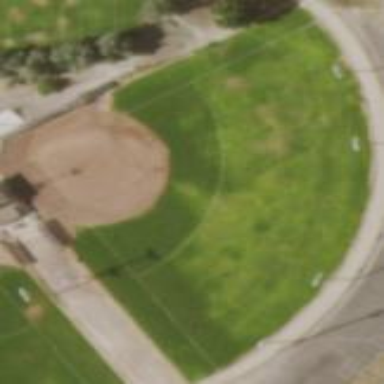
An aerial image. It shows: Baseball pitch for leisure land activities.